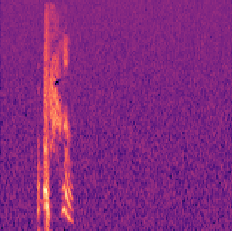
Sound class: Person sneeze